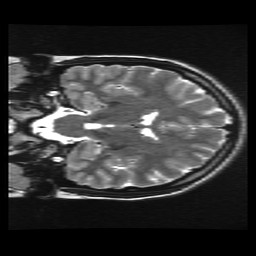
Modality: T2w
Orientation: coronal
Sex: female
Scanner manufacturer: ge
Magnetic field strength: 3 T
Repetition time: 5 s
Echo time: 0.1015 s